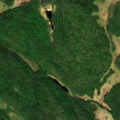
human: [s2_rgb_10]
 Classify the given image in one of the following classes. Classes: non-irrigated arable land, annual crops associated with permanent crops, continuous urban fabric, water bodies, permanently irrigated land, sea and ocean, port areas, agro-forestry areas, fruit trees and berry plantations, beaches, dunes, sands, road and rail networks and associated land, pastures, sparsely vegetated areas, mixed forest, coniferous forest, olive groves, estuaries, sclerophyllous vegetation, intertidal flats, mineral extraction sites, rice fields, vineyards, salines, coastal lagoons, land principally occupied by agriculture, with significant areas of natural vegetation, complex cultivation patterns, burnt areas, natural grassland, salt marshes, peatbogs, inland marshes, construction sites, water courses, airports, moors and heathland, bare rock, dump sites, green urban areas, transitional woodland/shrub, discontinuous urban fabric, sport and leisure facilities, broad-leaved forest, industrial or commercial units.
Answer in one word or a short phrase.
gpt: coniferous forest, mixed forest